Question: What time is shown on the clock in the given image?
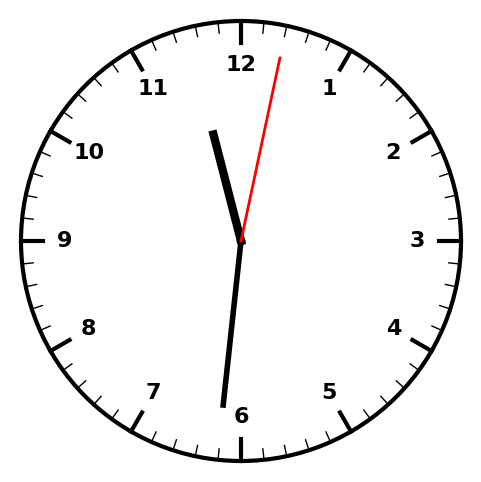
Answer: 11:31:02